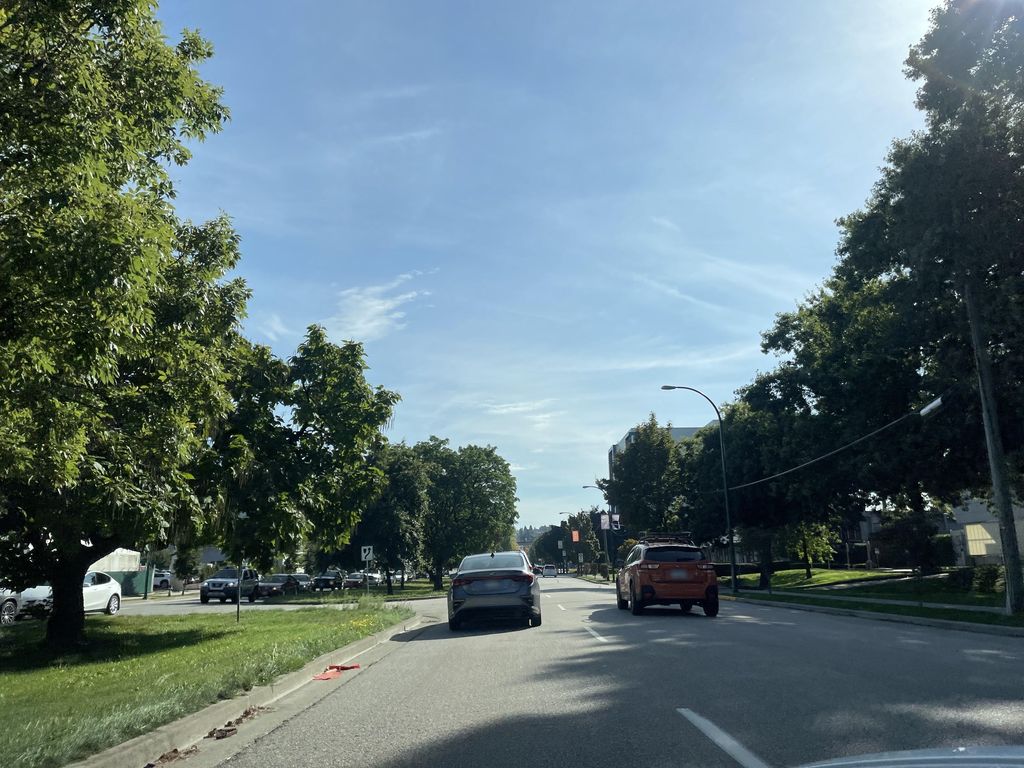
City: vancouver